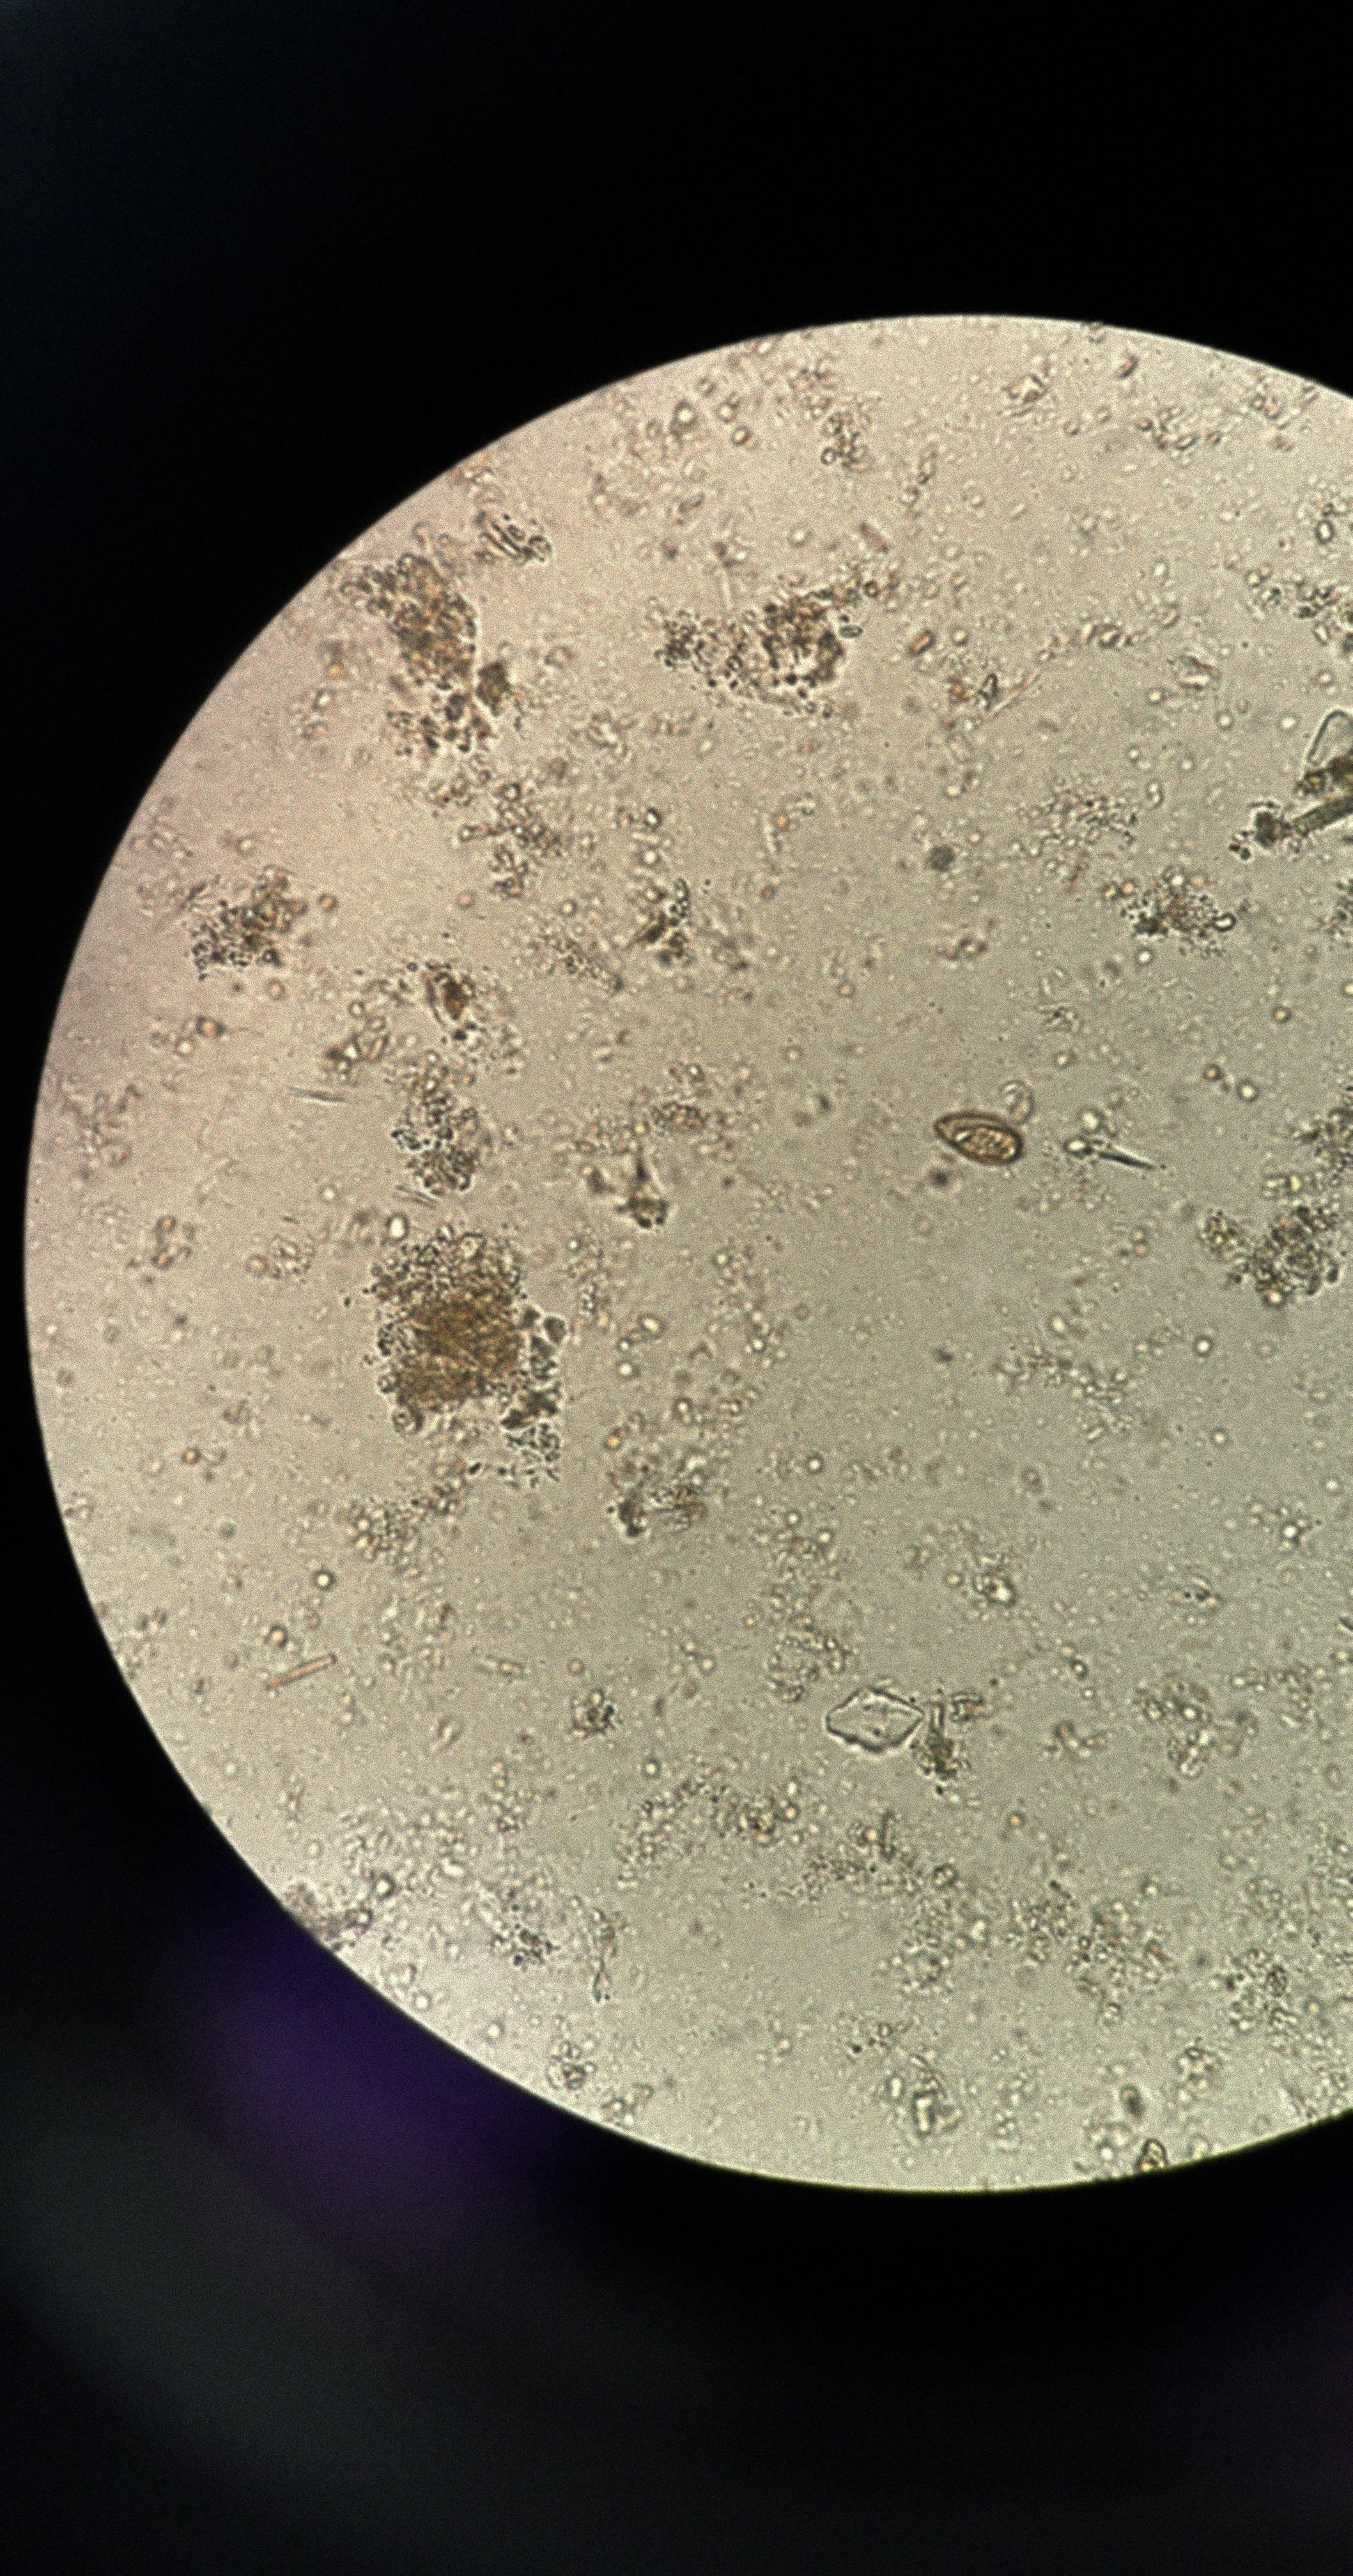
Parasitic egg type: Opisthorchis viverrine